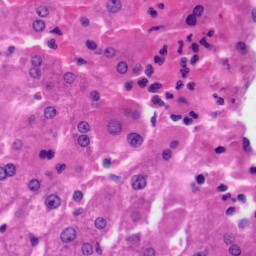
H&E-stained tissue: Liver